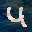
Label: 4